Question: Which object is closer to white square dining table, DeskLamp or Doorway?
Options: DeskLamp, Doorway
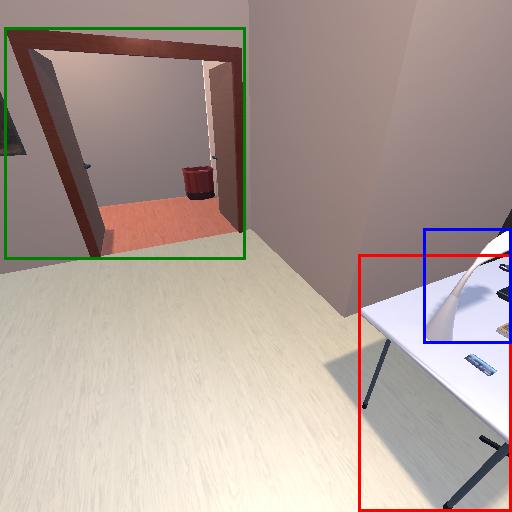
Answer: DeskLamp